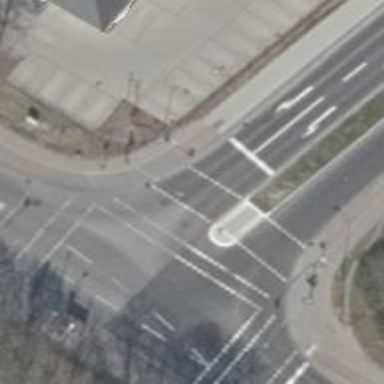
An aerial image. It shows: Road crossing with traffic signals.